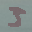
Label: 3